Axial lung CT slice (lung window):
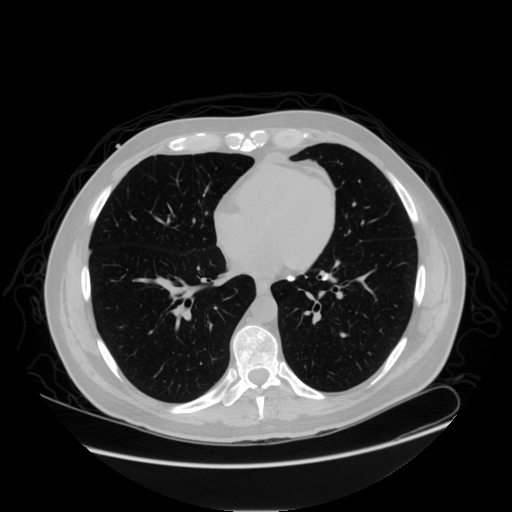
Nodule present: no